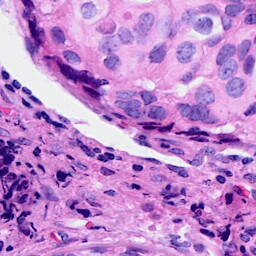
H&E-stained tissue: Breast